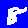
Digit: 8